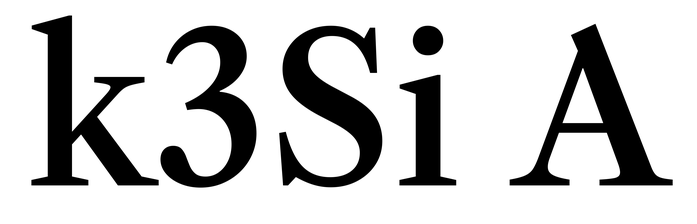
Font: LibreCaslonText_Medium